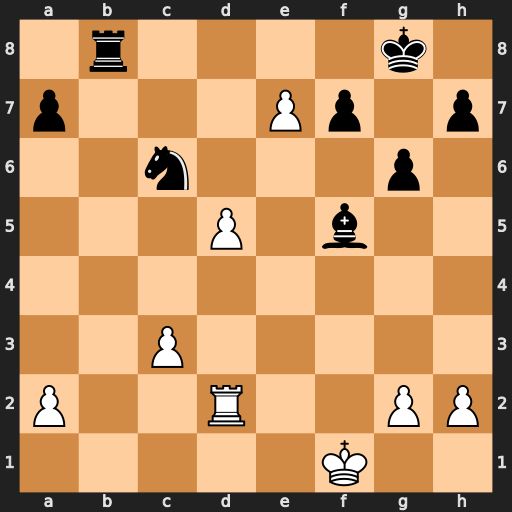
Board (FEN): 1r4k1/p3Pp1p/2n3p1/3P1b2/8/2P5/P2R2PP/5K2
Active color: w
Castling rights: -
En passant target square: -
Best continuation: dxc6 Re8 Rd8